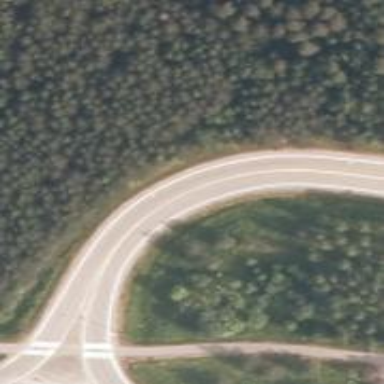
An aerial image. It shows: Asphalt road with secondary link designation.